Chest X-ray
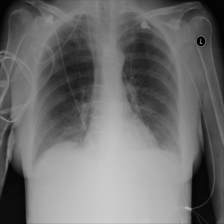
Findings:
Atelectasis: positive
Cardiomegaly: negative
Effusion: negative
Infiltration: positive
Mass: negative
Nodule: negative
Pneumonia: negative
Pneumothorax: negative
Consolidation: negative
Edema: negative
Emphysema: negative
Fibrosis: negative
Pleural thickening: negative
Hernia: negative